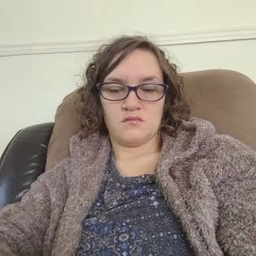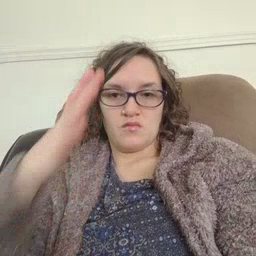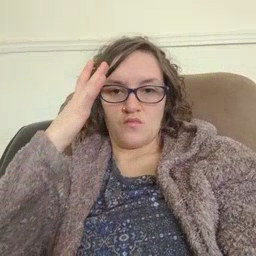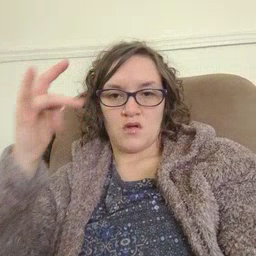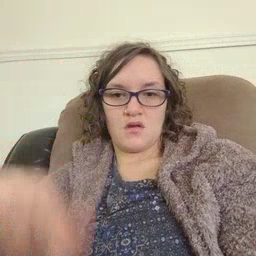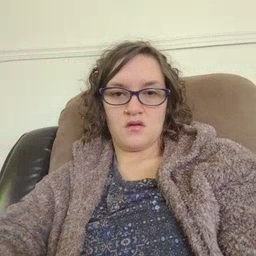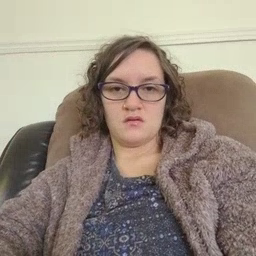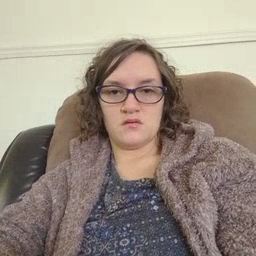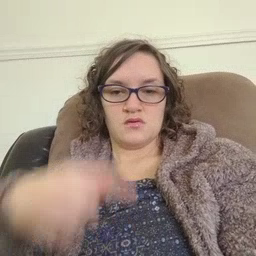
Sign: why